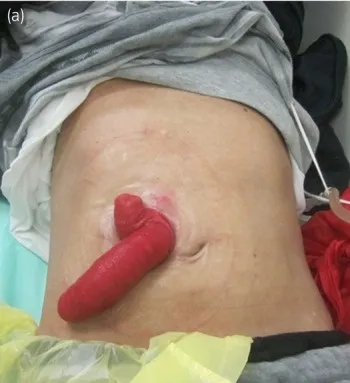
(a) A transverse colonic stoma was constructed in the right upper abdomen, in which prolapse of the stoma developed.
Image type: medical_photograph (skin_photograph)